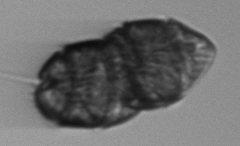
Label: Margalefidinium